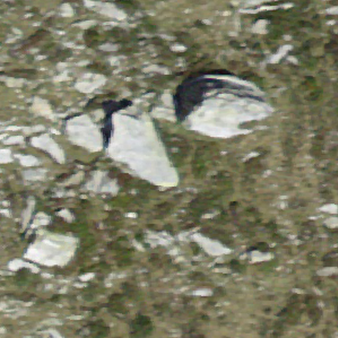
Label: bouldering_area